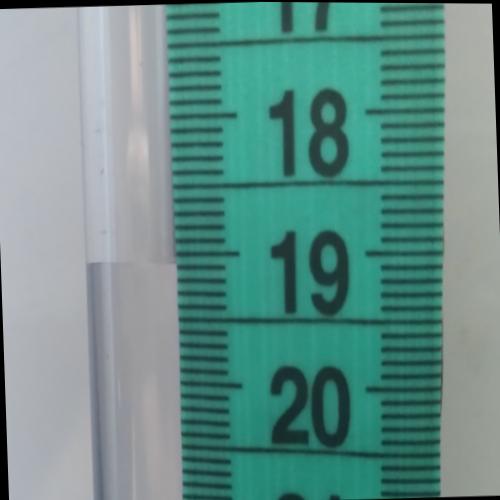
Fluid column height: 19.1 cm